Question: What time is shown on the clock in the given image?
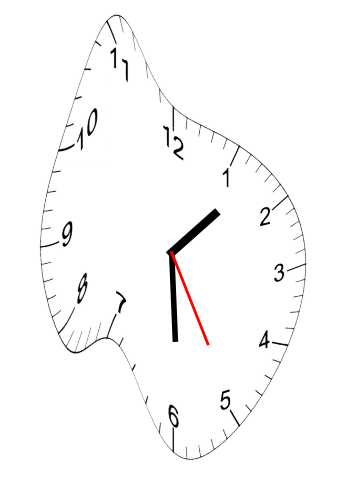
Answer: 01:29:25